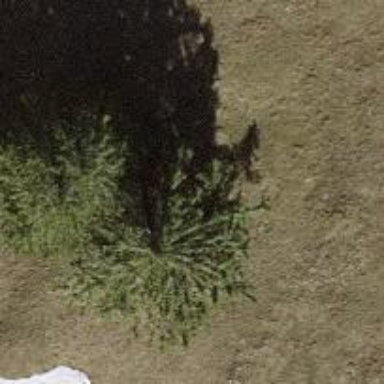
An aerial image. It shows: Single tag "natural: tree."